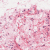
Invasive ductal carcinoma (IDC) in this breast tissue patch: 0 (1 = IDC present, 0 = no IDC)